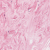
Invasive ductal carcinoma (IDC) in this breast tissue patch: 0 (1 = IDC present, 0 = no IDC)